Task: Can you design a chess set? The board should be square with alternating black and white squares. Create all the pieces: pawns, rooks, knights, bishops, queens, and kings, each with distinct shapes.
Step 4252:
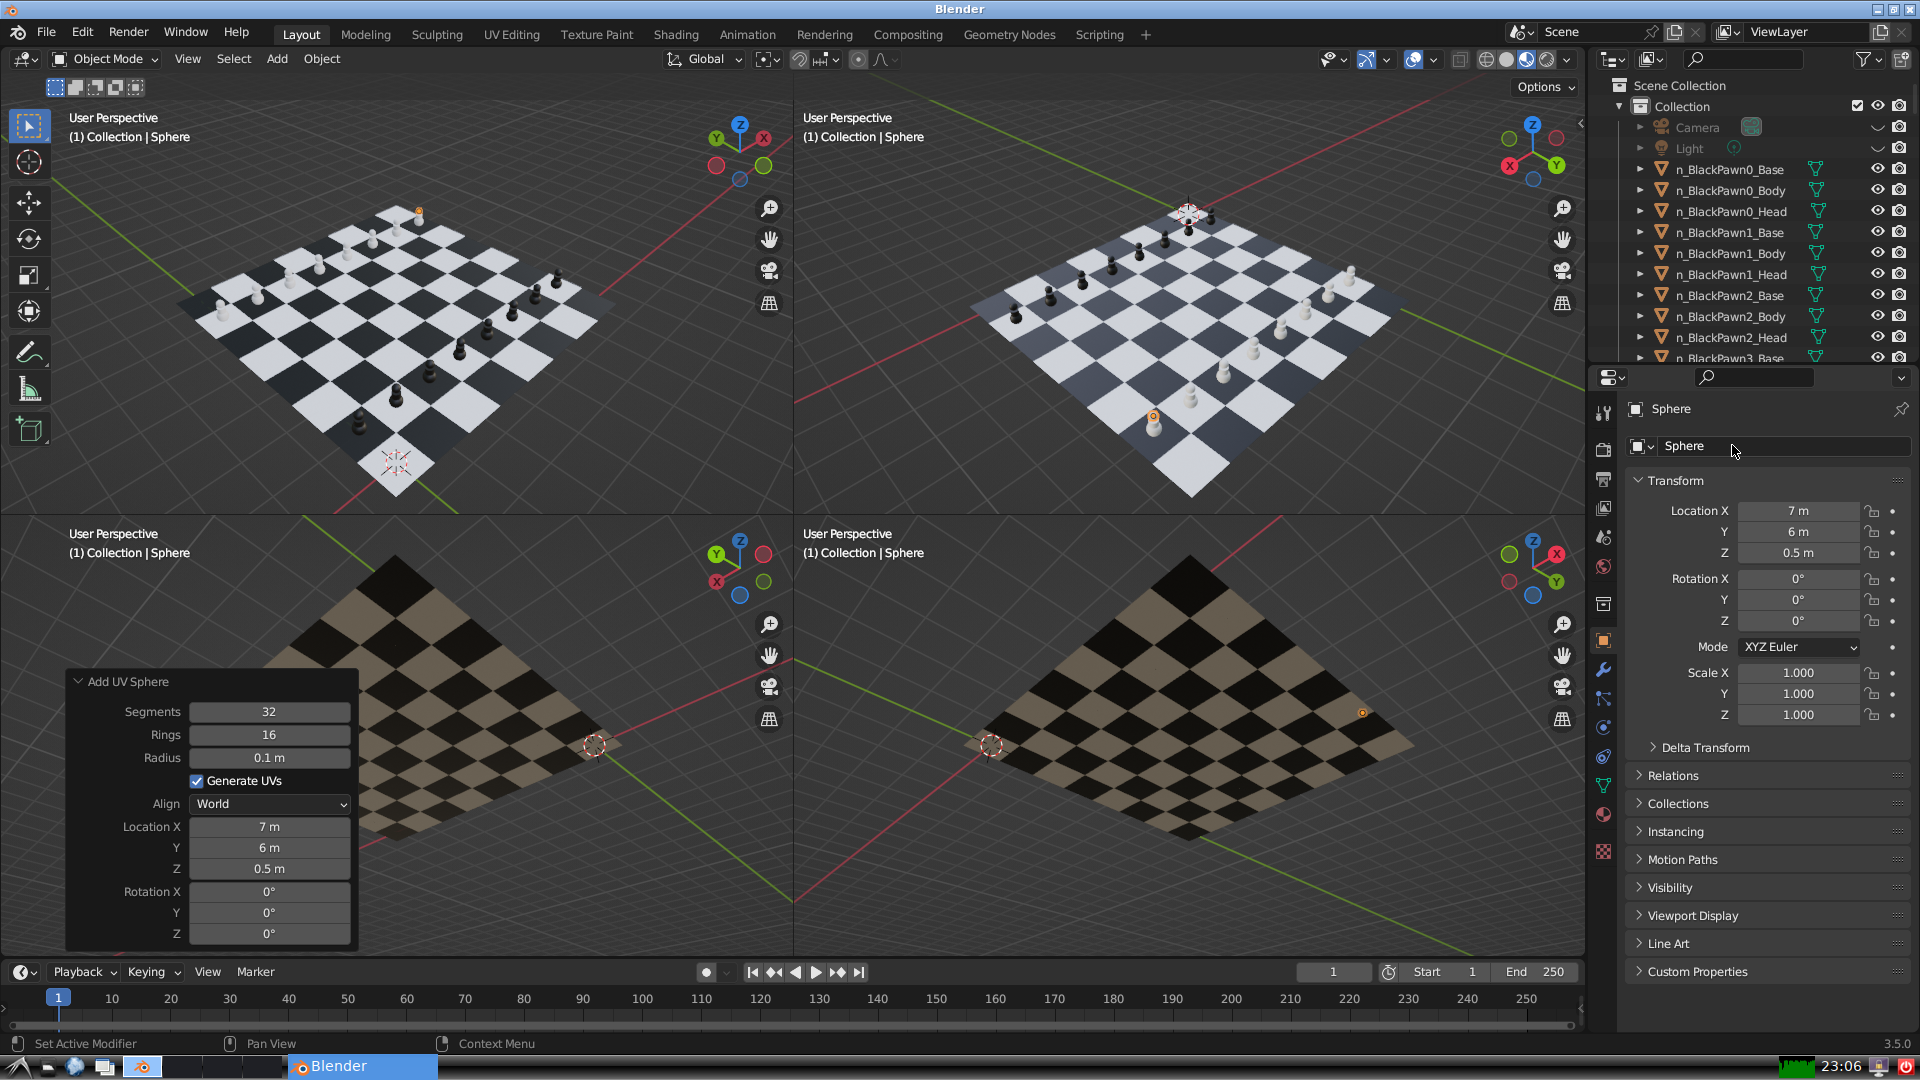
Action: click: no